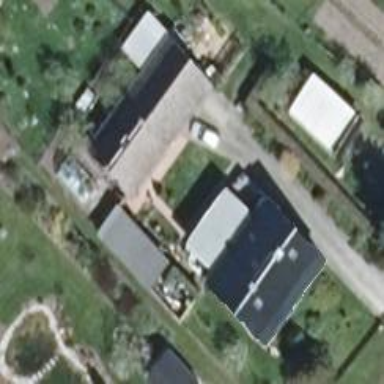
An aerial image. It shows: Building with gabled roof oriented along and colored grey.